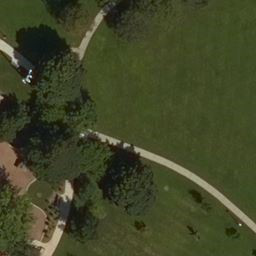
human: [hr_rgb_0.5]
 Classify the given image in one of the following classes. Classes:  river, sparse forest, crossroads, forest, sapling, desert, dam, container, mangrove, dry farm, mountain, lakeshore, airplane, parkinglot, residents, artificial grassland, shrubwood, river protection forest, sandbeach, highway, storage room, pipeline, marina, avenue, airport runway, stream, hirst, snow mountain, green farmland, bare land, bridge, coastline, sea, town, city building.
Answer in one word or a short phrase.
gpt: artificial grassland